Question: I am a beginner in Appcelerator Titanium APP development. From the inspiration of <URL> link I am trying to create a countdown timer to be work in TableRowView as each row have its own time set. And I customize this class to show with minutes and seconds.
I created the following code in each TableRowView to execute countdown in list on the fly.
'''
my_timer[timer_index] = new countDown(parseInt(timer_index), parseInt(15), parseInt(50),
function() {
remainingTime.text = ''+my_timer[timer_index].time.h + " : " + my_timer[timer_index].time.m + " : " + my_timer [timer_index].time.s;
}, function() {
//alert("The time is up!");
}
);
'''
my_timer[timer_index++].start();
used to push all the instances of countdown timer for each row.
The data is coming from XHR, therefore I created an array literal to hold all instances like in the snippet of code.
: when I try to run my app with this code, it shows me an exception saying something like "'time.h' is undefined". However, I defined 'time.h' as you can see in code.
Furthermore, I can use this class for multiple countdowns by using
for example:
'''
my_timer[0] = new countDown(2,5,5,function(){
somelabel1.text = my_timer[0].time.h+":"+my_timer[0].time.m+":"+my_timer[0].time.s;
})
my_timer[1] = new countDown(2,5,5,function(){
somelabel1.text = my_timer[1].time.h+":"+my_timer[1].time.m+":"+my_timer[1].time.s;
})
'''
the above code works perfectly and it has no error. But if I try to use this class in loop and pass index number rather than hard-coded values like in , it shows exception as I stated above.
Any help will be highly appreciable.
Thank you in advance.

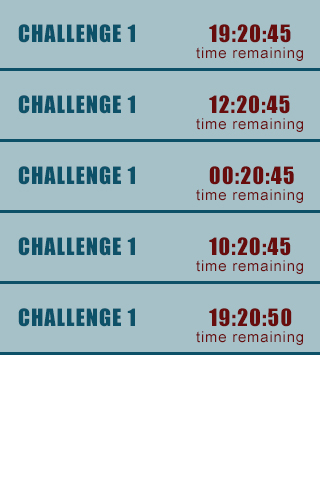
Answer: THank you for your time and answers. I just solved this problem by customizing CountDown Class
'''
var countDown = function(h, m, s, _instance_index, fn_tick, fn_end) {
return {
total_sec : h * 60 * 60 + m * 60 + s,
timer : this.timer,
instance_index : _instance_index,
set : function(h, m, s) {
this.total_sec = parseInt(heart) * 60 * 60 + parseInt(e) * 60 + parseInt(s);
this.time = {
h : h,
m : m,
s : s
};
return this;
},
start : function() {
var self = this;
this.timer = setInterval(function() {
///alert('running');
if (self.total_sec) {
self.total_sec--;
var hour = parseInt(self.total_sec / (60 * 60));
var min = (self.total_sec - (parseInt(hour * (60 * 60))) - (self.total_sec % 60)) / 60;
self.time = {
h : parseInt(self.total_sec / (60 * 60)),
m : parseInt(min),
s : (self.total_sec % 60)
};
fn_tick(self.time.h + ":" + self.time.m + ":" + self.time.s, self.instance_index);
} else {
self.stop();
fn_end();
}
}, 1000);
return this;
},
stop : function() {
clearInterval(this.timer);
this.time = {
h : 0,
m : 0,
s : 0
};
this.total_sec = 0;
return this;
}
};
};
'''
And call this class by using the following code:
'''
my_timer[items_json.Record.NEW[i].ASSIGN_QUEST_ID] = new countDown(parseInt(n[0]), parseInt(n[1]), parseInt(n[2]), items_json.Record.NEW[i].ASSIGN_QUEST_ID, function(curr_time, instance_index) {
questTime[instance_index].text = 'TIME LEFT ' + curr_time;
}, function() {
//alert("The time is up!");
});
my_timer[items_json.Record.NEW[i].ASSIGN_QUEST_ID].start();
'''